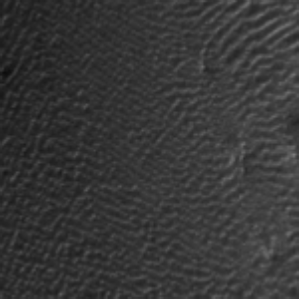
Label: frost